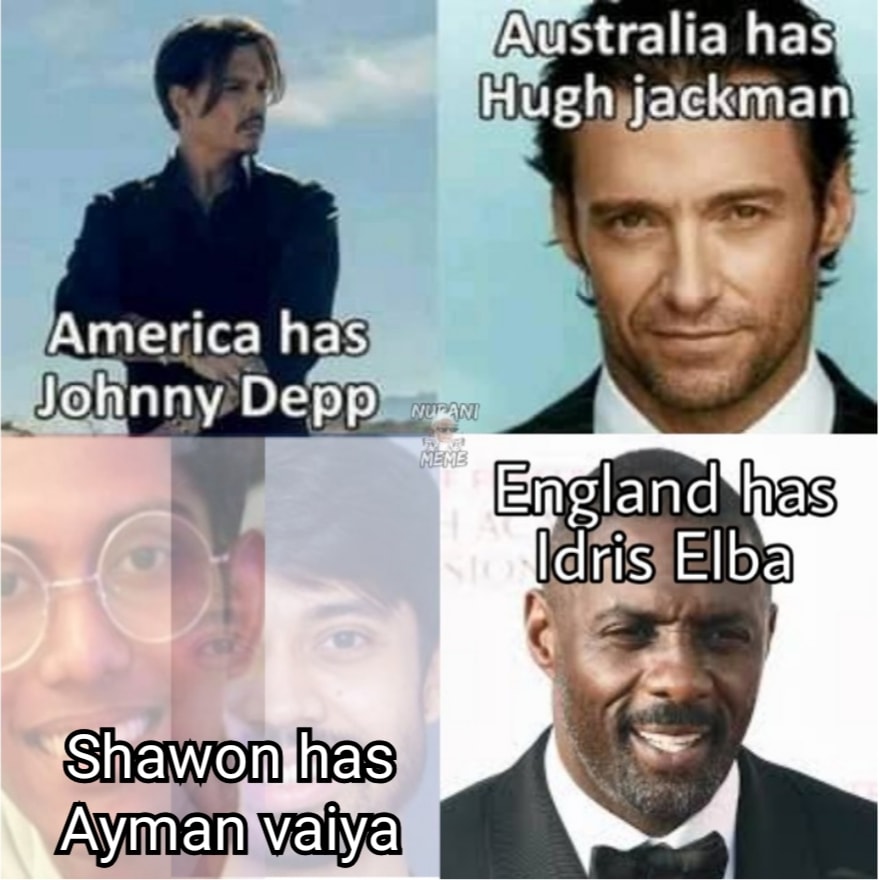
Caption: America has Johnny Depp   Australia has Hugh jackman    Shawon has Ayman vaiya     England has Idris Elba
Label: hate